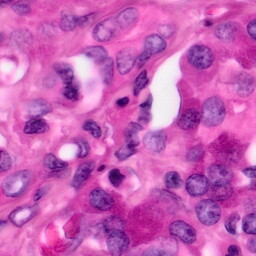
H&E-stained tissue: Pancreatic